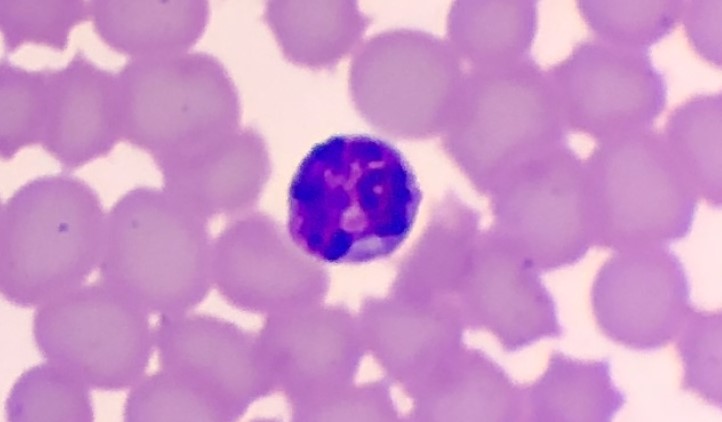
White blood cell type: Basophil